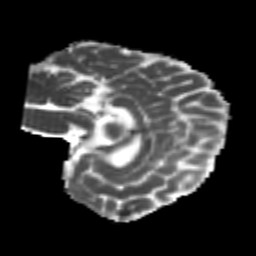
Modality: MD
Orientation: sagittal
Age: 21
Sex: female
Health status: healthy
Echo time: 0.074 s